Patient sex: M
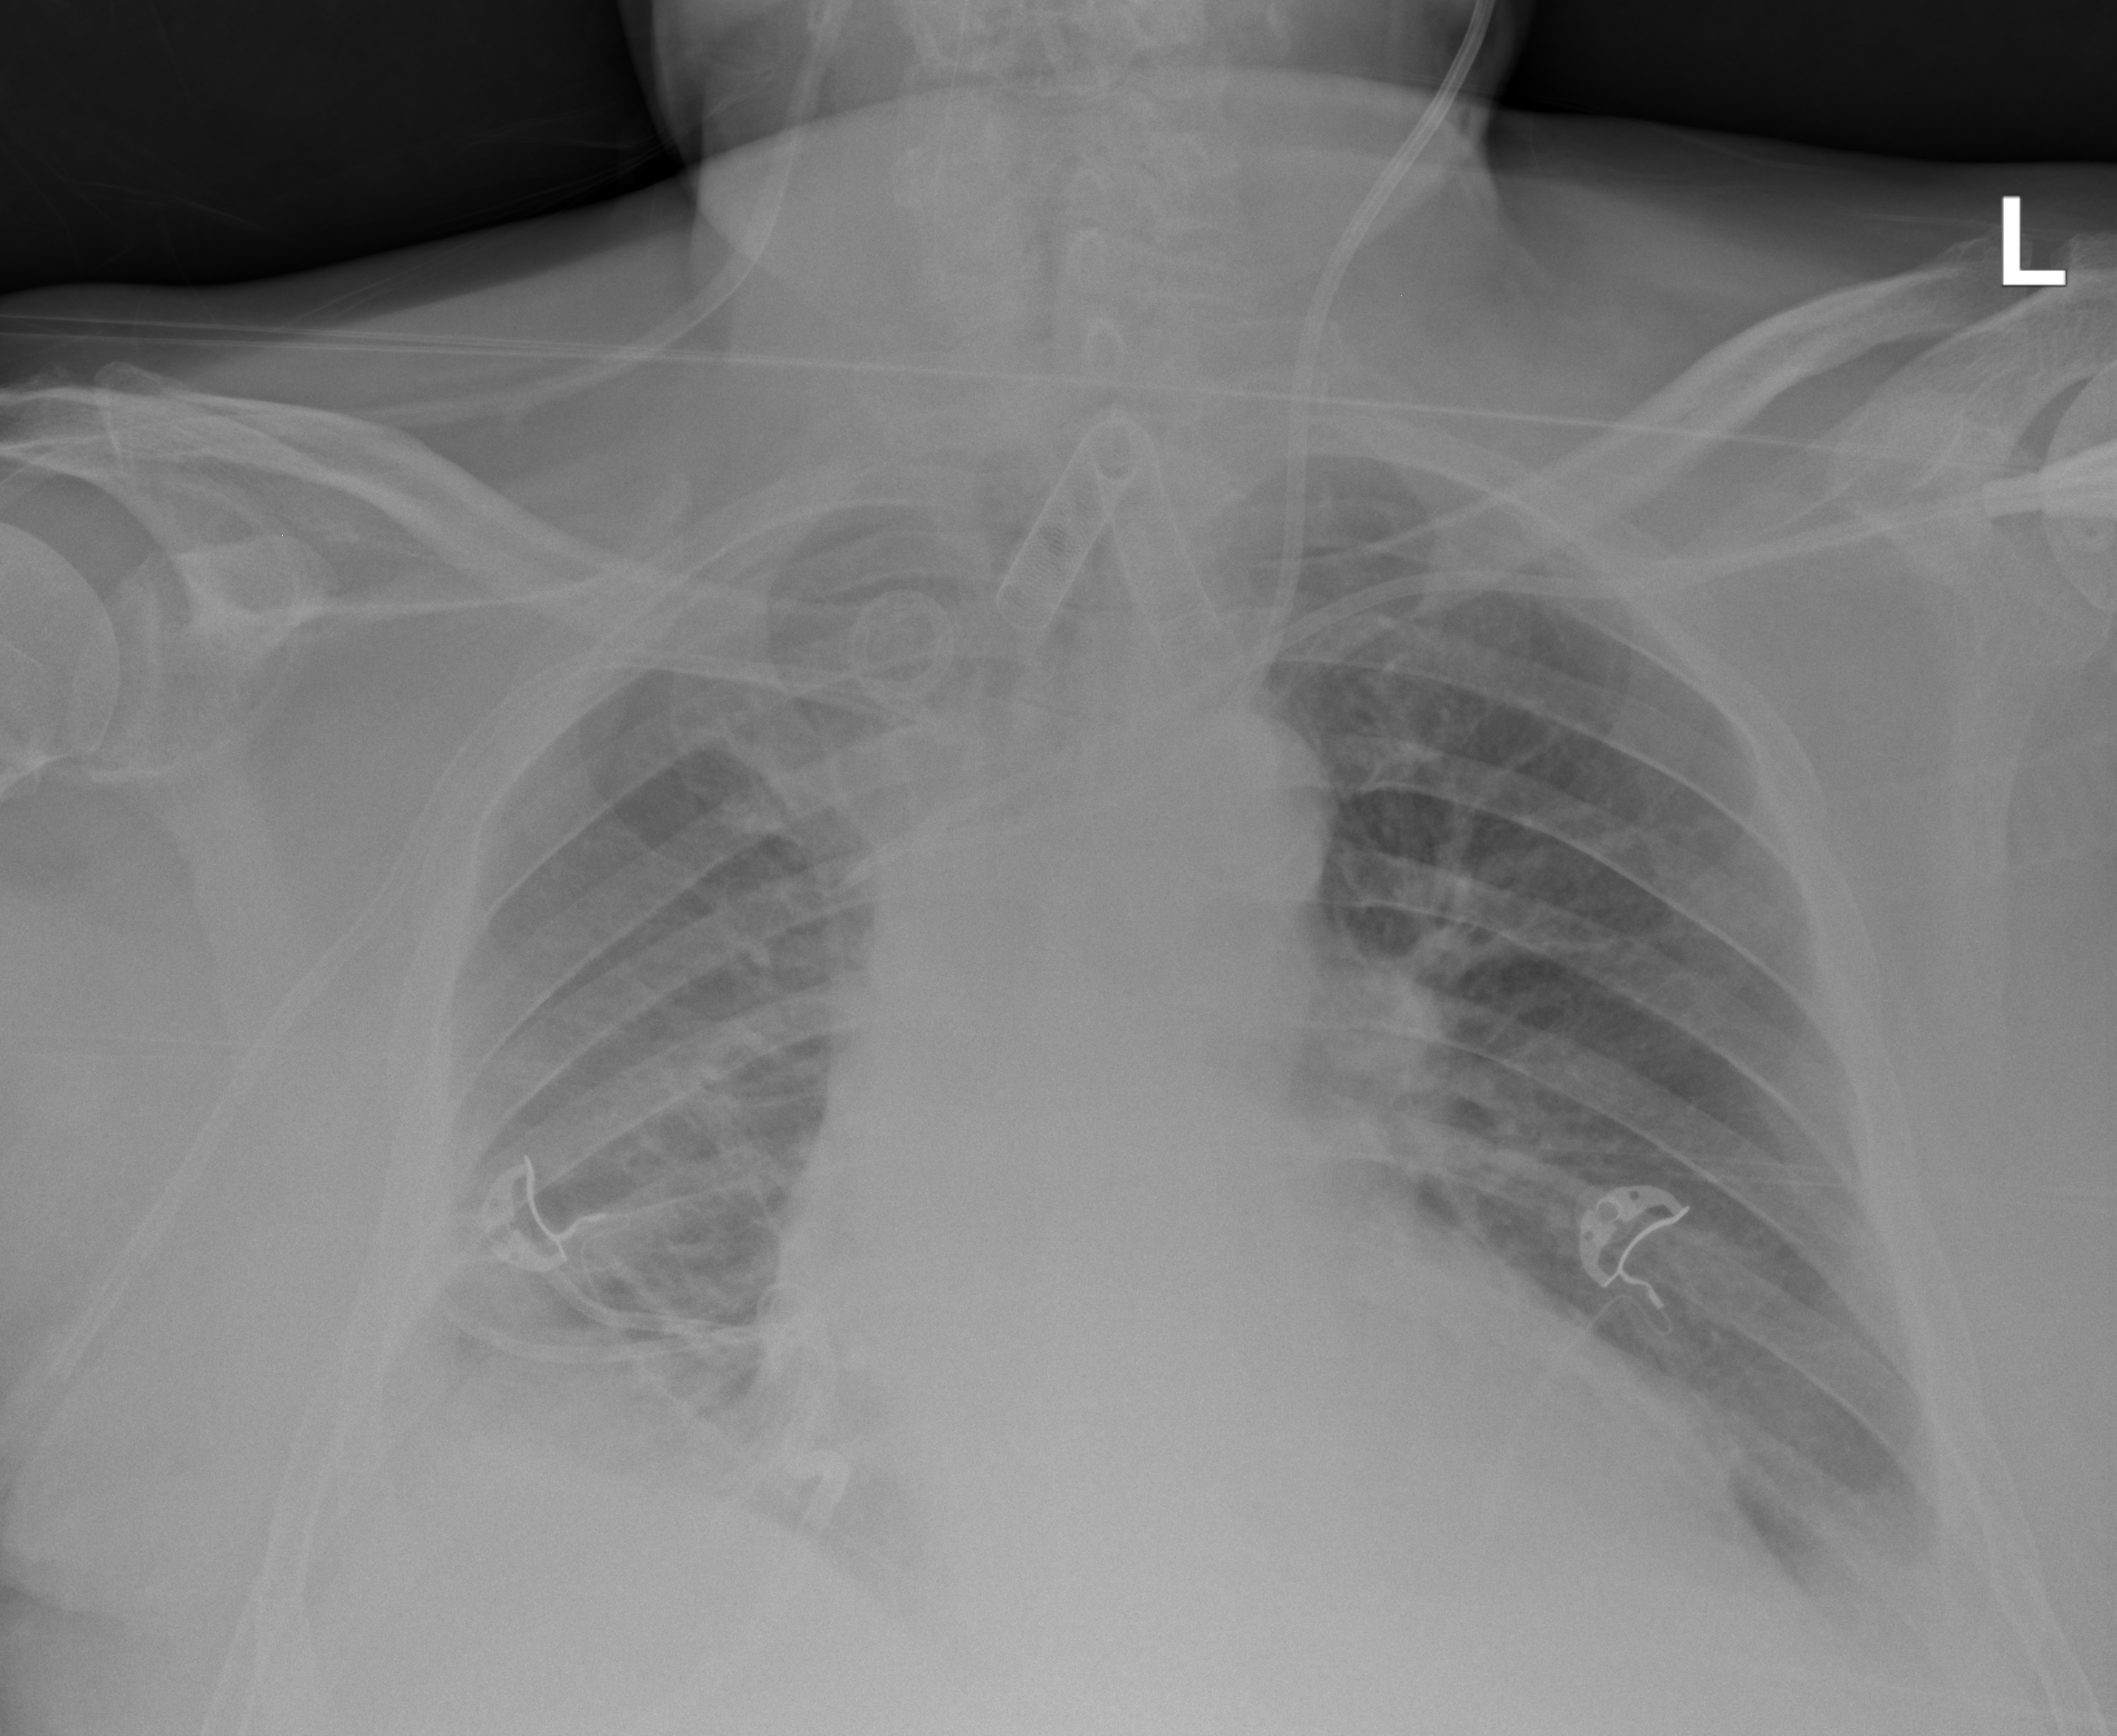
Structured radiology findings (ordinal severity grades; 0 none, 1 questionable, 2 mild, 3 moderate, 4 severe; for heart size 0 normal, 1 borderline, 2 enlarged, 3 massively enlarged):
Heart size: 2
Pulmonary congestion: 1
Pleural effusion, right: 2
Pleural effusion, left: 2
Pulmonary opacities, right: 0
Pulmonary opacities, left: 0
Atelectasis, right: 3
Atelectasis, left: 2